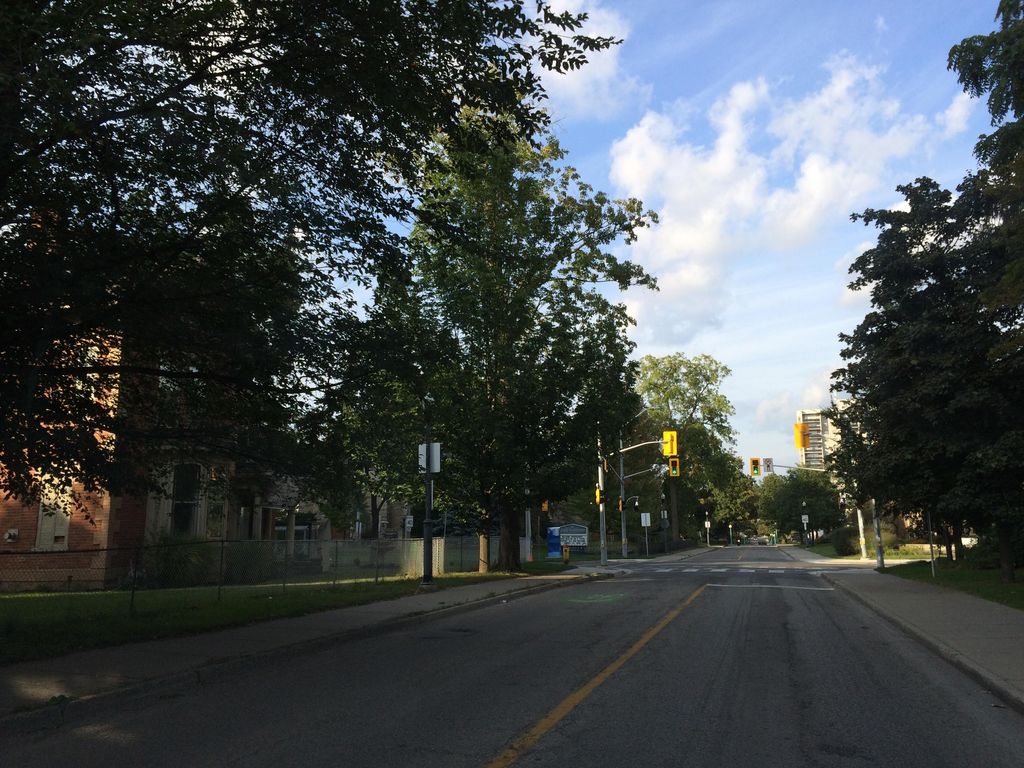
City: kitchener-waterloo